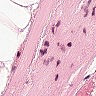
Metastatic tissue present: no